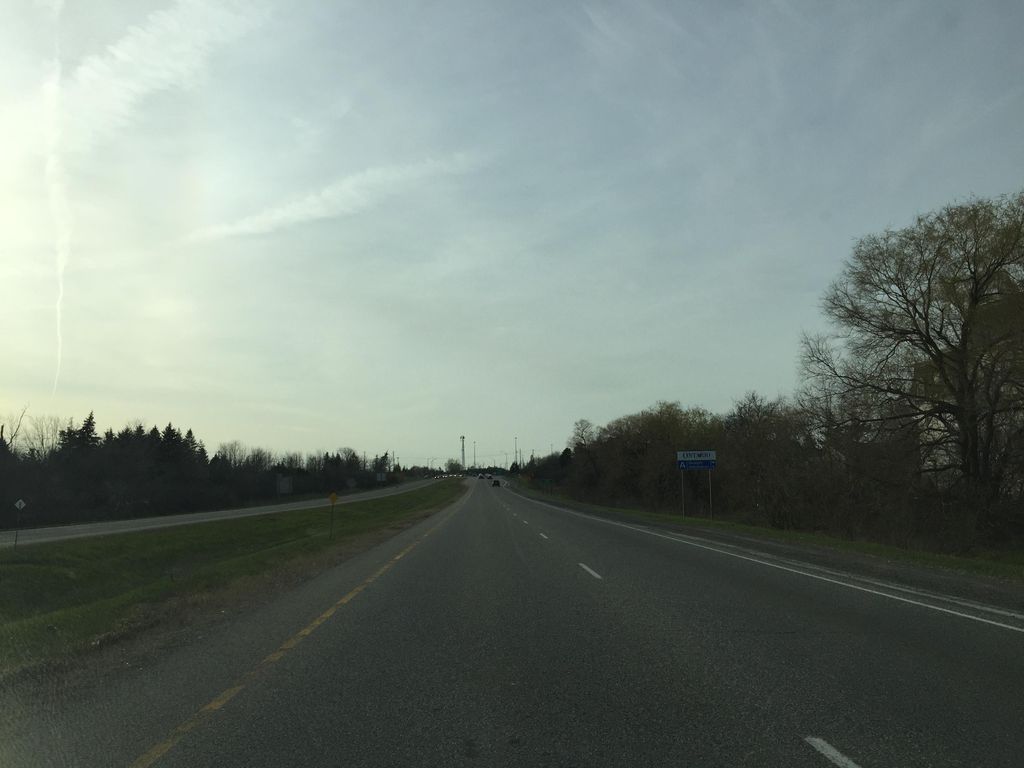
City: kitchener-waterloo